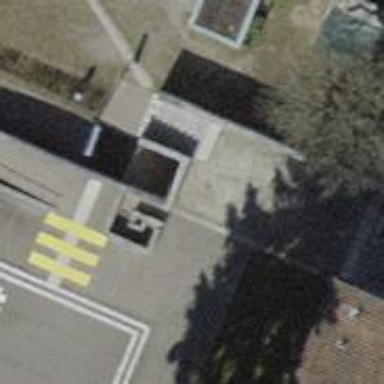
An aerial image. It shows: Asphalt steps along the road.